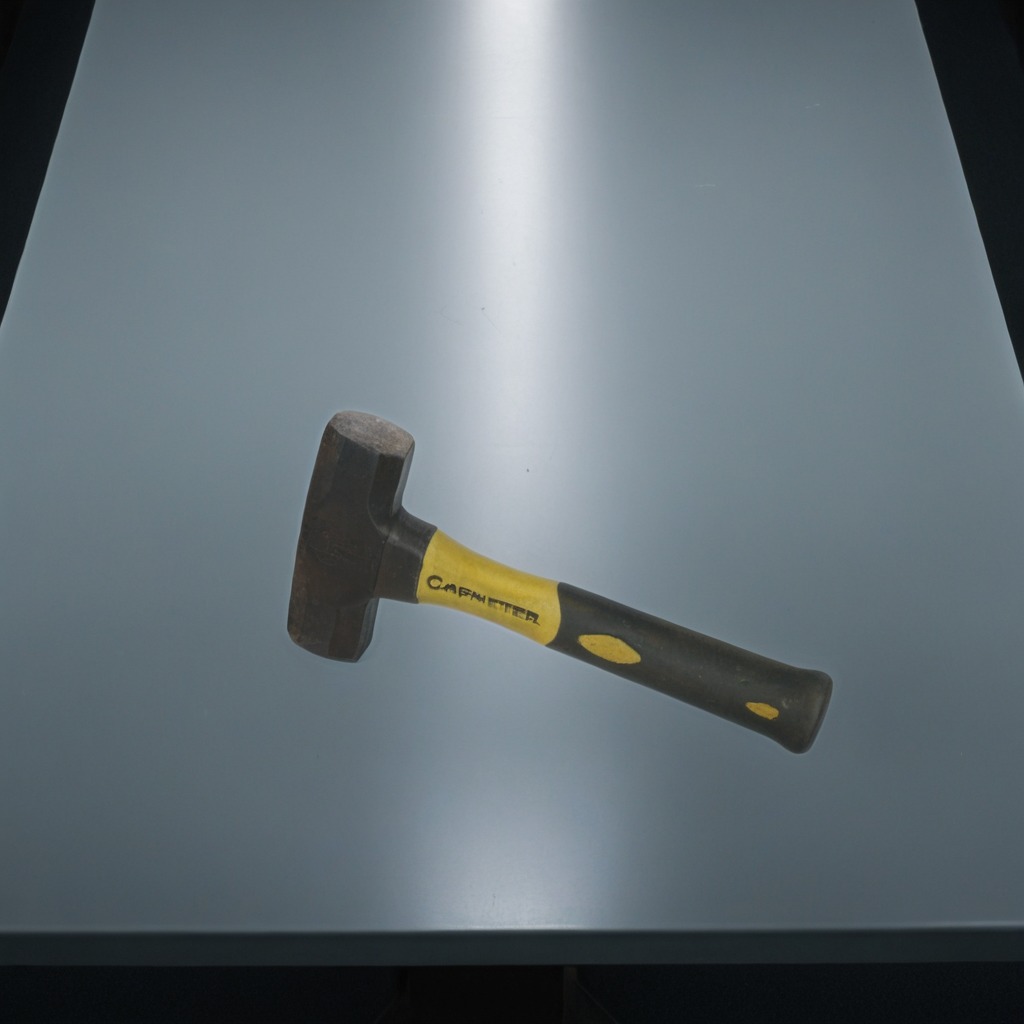
A hammer is lying on the clean empty table in a railway signal maintenance room lit by harsh overhead fluorescents.